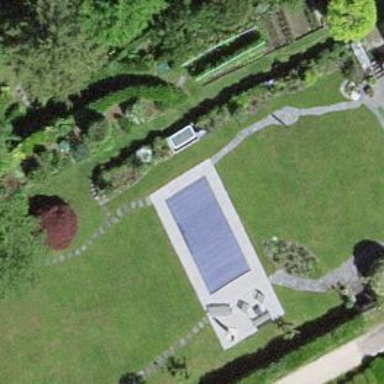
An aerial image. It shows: Swimming pool located in leisure land.